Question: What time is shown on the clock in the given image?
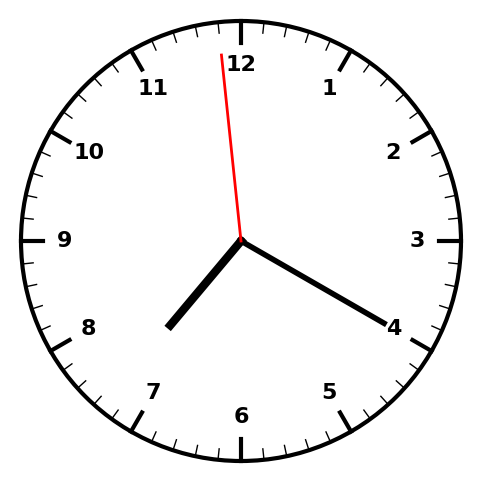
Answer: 07:19:59